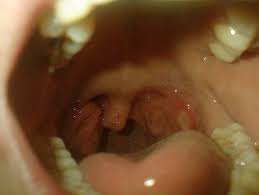
Condition: Mouth Ulcer